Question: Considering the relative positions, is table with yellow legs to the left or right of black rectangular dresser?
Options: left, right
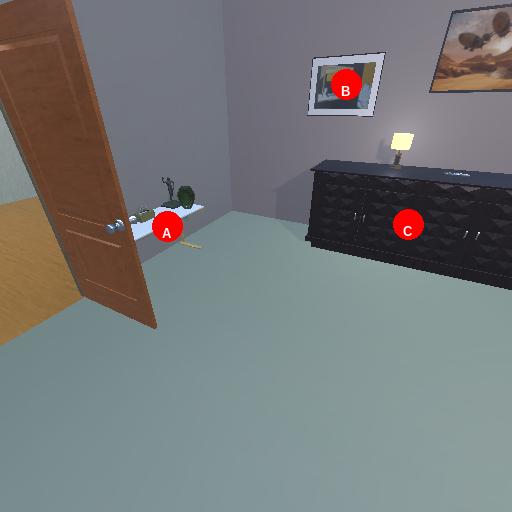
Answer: left